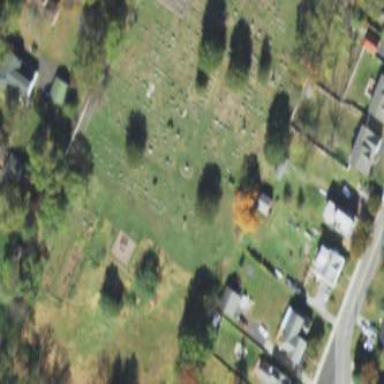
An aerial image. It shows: Cemetery.